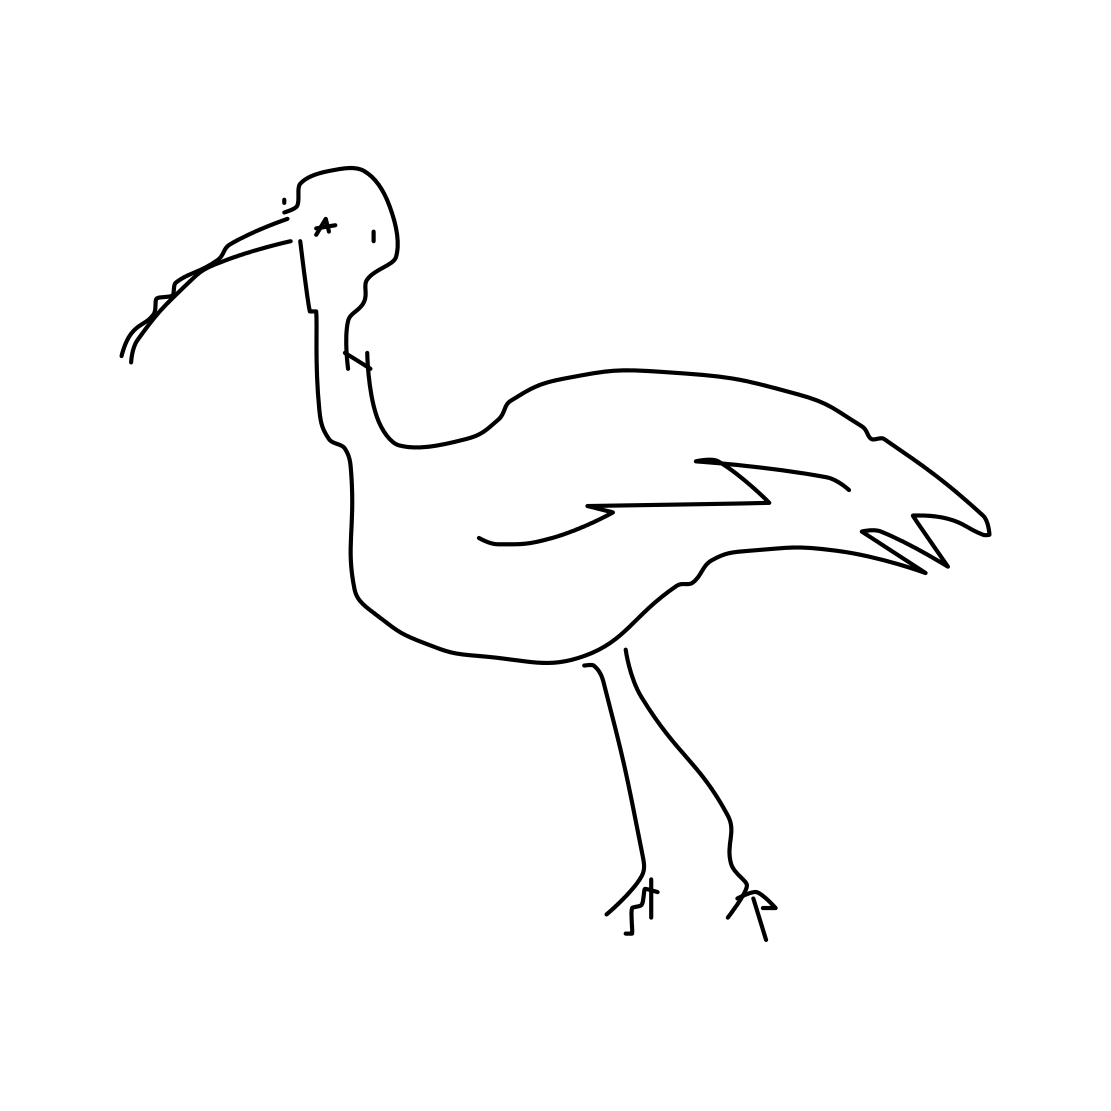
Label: standing bird